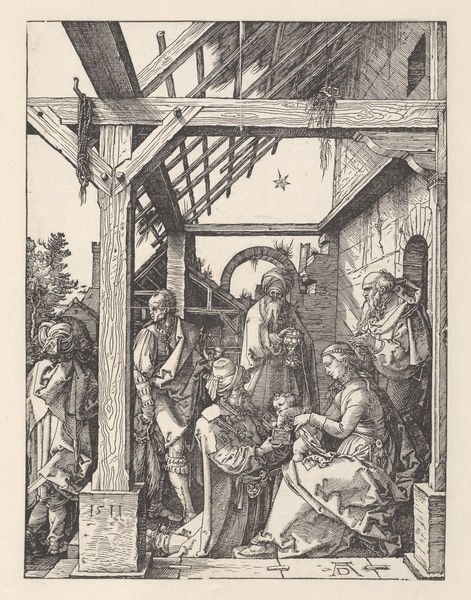
Titel: De aanbidding door de koningen
Künstler: Albrecht Dürer
Standort: Amsterdam
Institution: Rijksmuseum
Schlagwörter: maison, femme, bois, roi, enfant, orient, turban, etoile, jesus, rois, famille, bebe, orientale, jesu, jesu christe